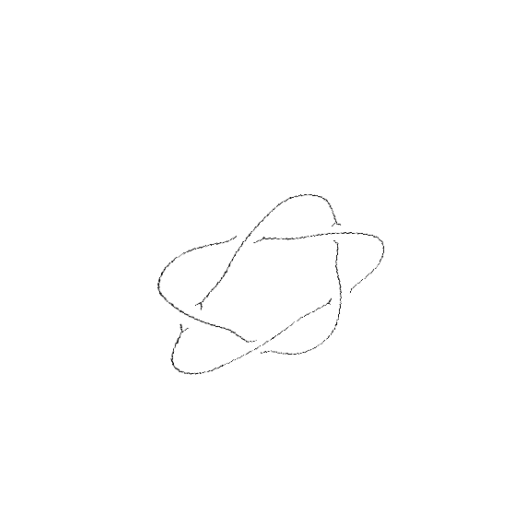
Crossing number: 5